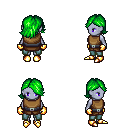
a pixel art fantasy rpg character, female body template, dark elf, purple skin, leather chest armor, teal pants, green swoop hairstyle, gold gloves, gold boots, four views (front, back, left, right), 2x2 character sprite sheet, small pixel art, hard edges, no anti-aliasing